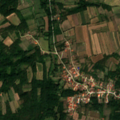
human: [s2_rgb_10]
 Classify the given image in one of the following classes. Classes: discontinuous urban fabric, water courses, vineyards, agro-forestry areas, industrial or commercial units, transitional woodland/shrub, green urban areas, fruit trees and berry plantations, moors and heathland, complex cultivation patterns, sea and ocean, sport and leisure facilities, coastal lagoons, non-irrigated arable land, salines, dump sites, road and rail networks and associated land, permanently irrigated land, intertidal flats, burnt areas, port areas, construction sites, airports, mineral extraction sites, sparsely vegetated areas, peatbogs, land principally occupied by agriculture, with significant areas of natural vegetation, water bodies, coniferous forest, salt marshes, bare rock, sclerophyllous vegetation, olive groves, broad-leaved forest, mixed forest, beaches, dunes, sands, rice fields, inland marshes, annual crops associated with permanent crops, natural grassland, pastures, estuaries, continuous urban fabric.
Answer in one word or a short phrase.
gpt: discontinuous urban fabric, complex cultivation patterns, land principally occupied by agriculture, with significant areas of natural vegetation, transitional woodland/shrub